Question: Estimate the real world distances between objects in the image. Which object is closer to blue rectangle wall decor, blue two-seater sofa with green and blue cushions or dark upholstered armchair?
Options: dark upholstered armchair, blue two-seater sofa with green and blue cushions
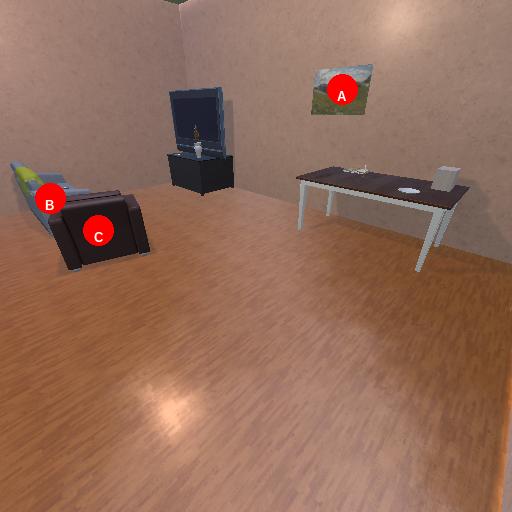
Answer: dark upholstered armchair